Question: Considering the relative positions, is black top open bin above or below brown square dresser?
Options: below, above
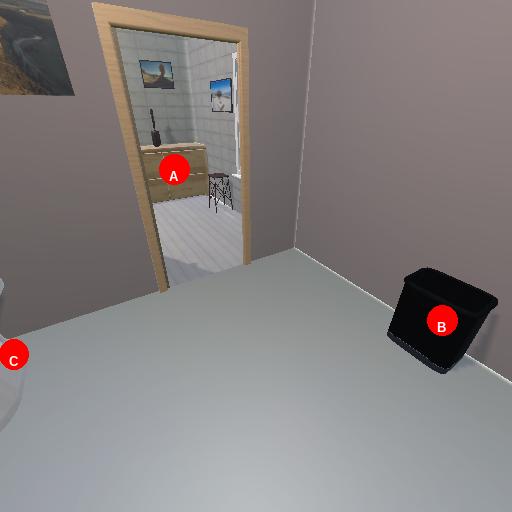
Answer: below